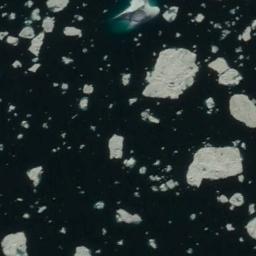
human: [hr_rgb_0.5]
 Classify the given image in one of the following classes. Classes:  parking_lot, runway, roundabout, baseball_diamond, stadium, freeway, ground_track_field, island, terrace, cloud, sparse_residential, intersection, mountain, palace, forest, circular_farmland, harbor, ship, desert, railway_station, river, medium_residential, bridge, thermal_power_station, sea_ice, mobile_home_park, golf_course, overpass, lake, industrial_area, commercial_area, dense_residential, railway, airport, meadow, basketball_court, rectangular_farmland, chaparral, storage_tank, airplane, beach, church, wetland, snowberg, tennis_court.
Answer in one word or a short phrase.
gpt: sea_ice